Field crop: tomato
Growth stage: 2
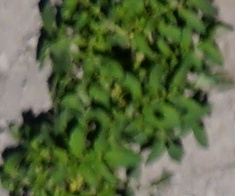
Species: tomato